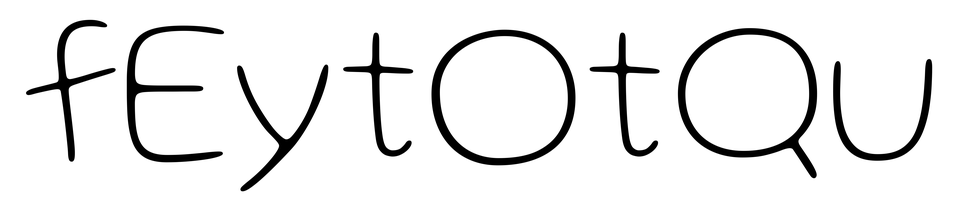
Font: Gluten_Thin